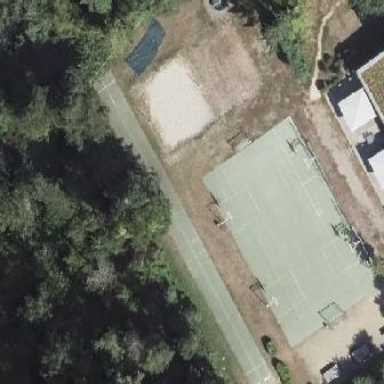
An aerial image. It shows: Multi-sport pitch for leisure activities.